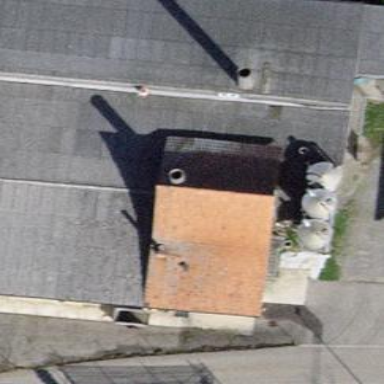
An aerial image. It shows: Sty building.